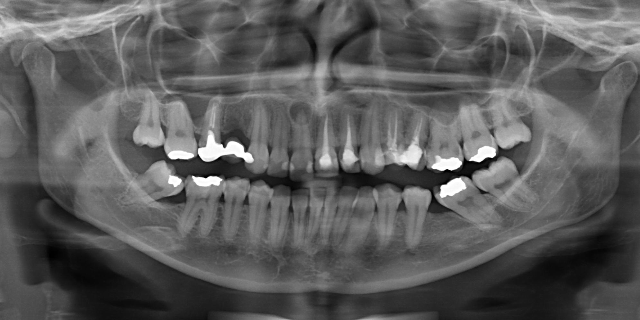
adult